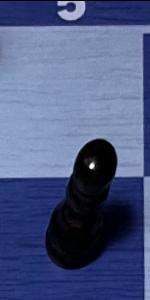
Label: Pawn_Black